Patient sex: M
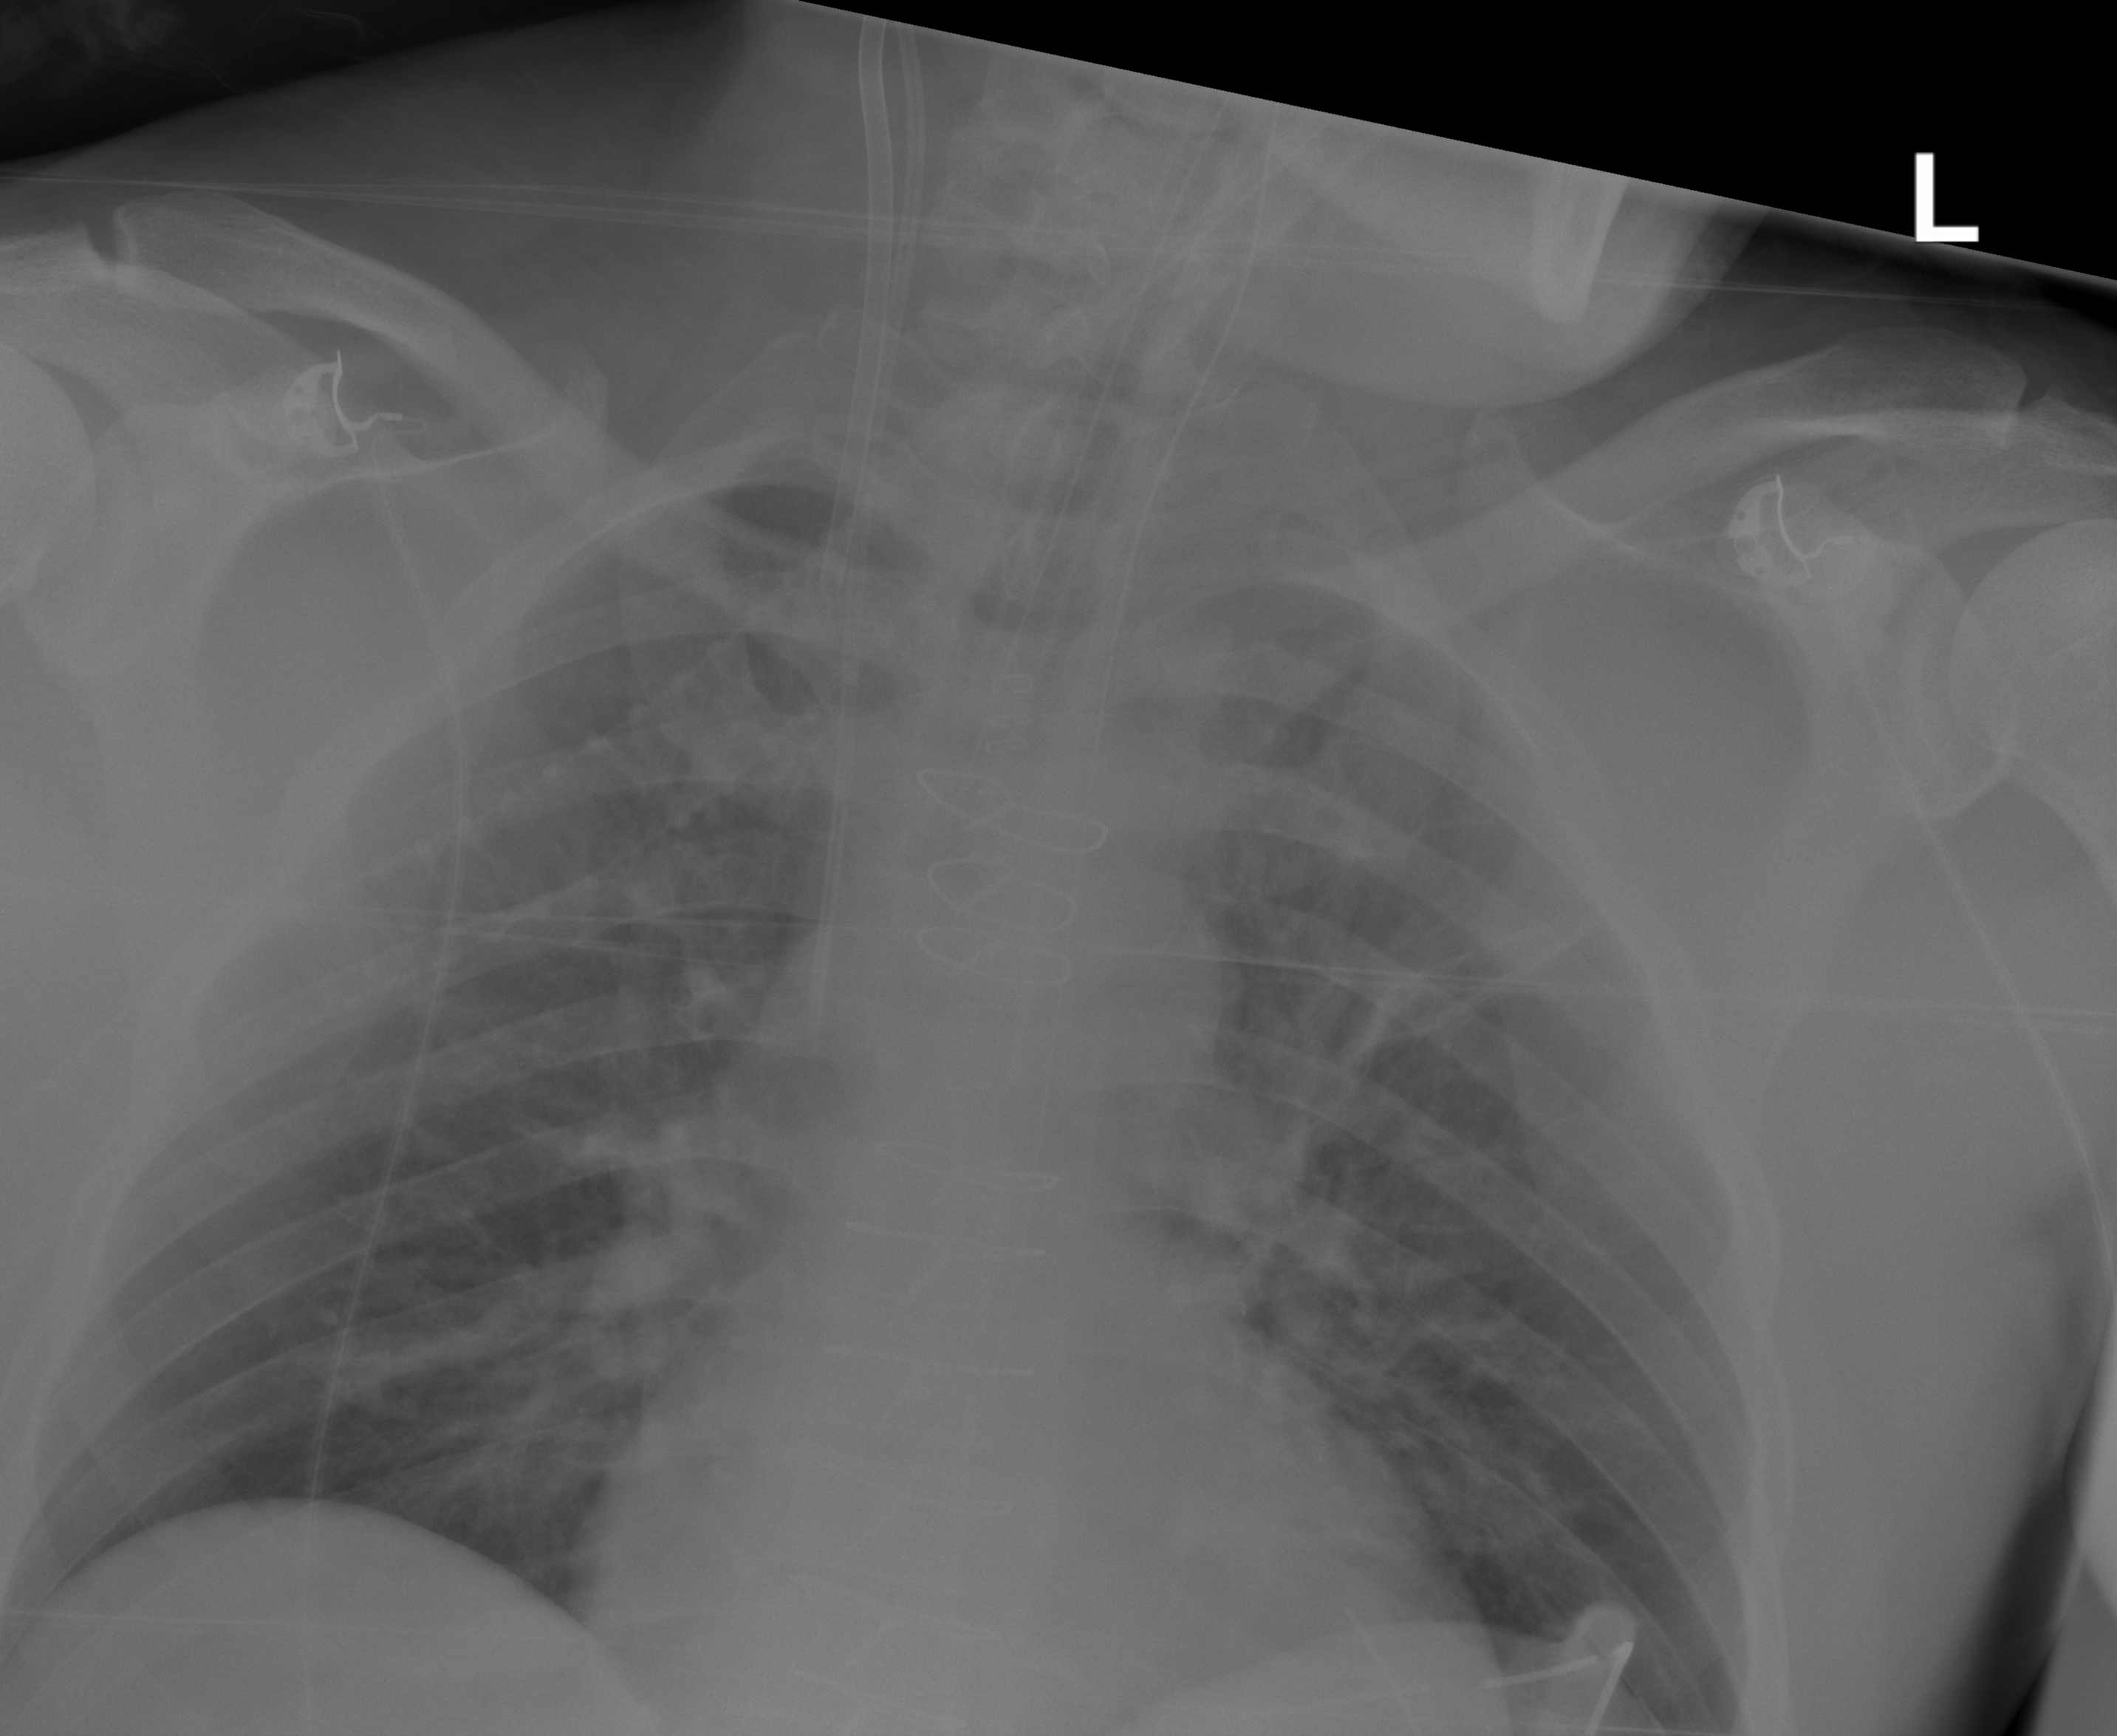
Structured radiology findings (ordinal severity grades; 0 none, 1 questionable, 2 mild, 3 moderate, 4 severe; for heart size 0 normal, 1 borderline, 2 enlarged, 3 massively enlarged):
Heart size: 1
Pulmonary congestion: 2
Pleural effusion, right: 0
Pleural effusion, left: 0
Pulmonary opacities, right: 0
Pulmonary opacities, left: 0
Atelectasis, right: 0
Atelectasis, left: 1